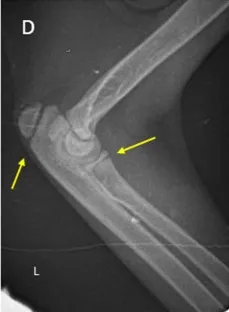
Patient at the beginning of the therapy; whole-body X-ray show normal mineralization of the bones, and no fractures present. (C) Lateral position of the right elbow.
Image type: radiology (x_ray)